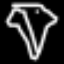
Label: diamond